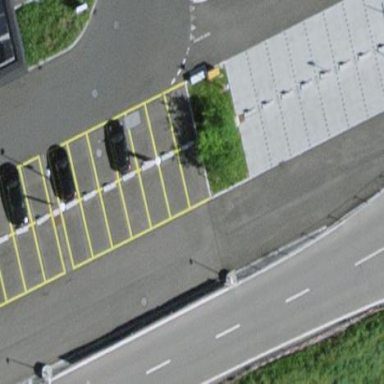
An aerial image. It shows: Street-side parking area.